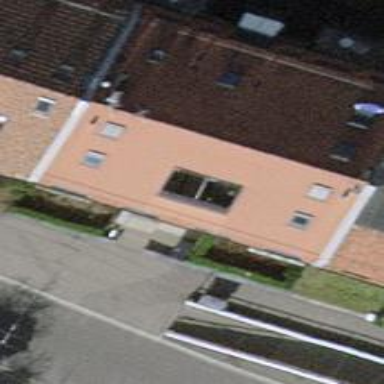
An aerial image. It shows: Apartment used for tourism.